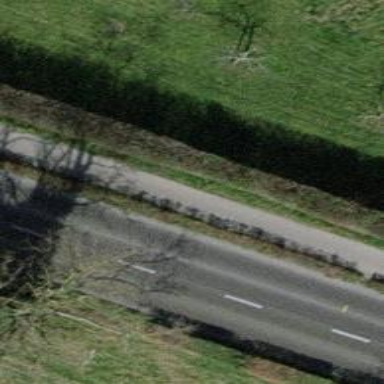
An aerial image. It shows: Hedge acting as barrier.